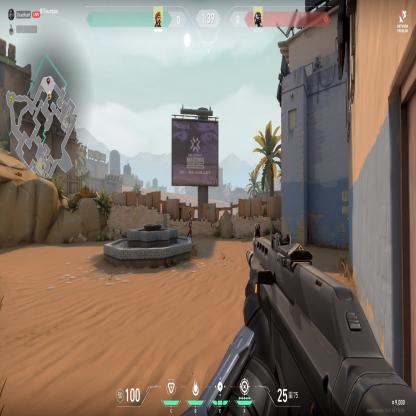
Label: enemy